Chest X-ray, PA view. Patient: 29 years old, sex F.
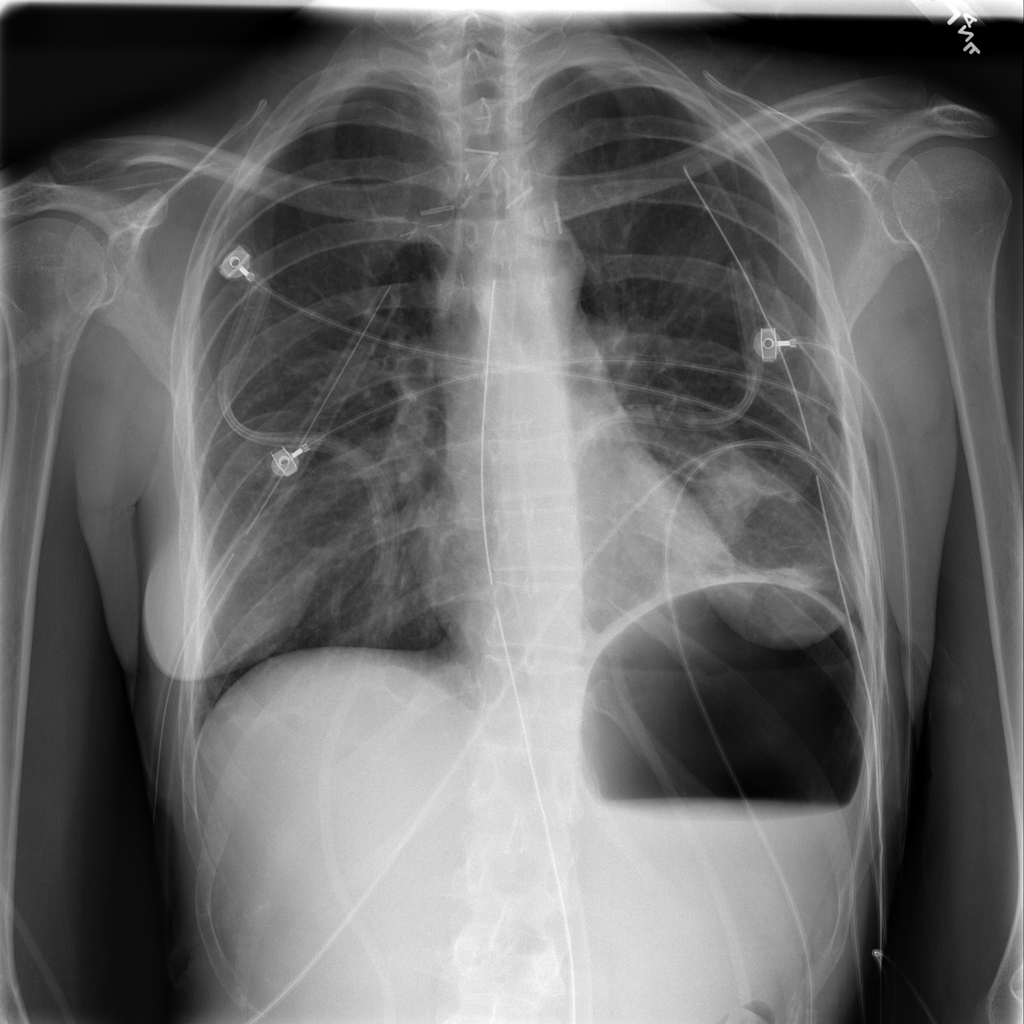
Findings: Atelectasis